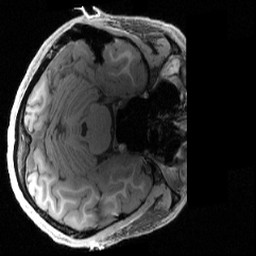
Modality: T1w
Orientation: axial
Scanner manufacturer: siemens
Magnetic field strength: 3 T
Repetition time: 2.4 s
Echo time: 0.00222 s